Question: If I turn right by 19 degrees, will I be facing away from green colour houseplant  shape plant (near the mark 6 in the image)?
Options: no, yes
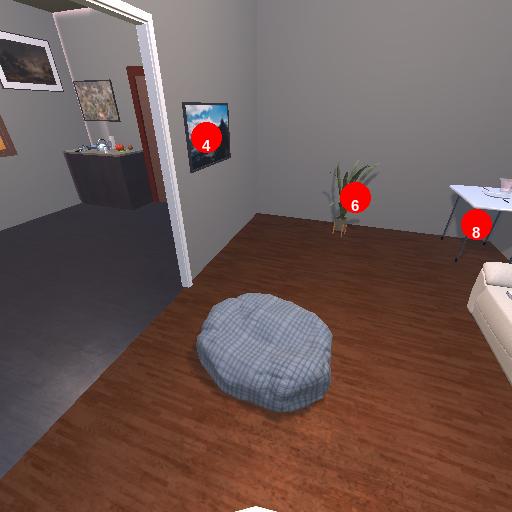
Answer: no